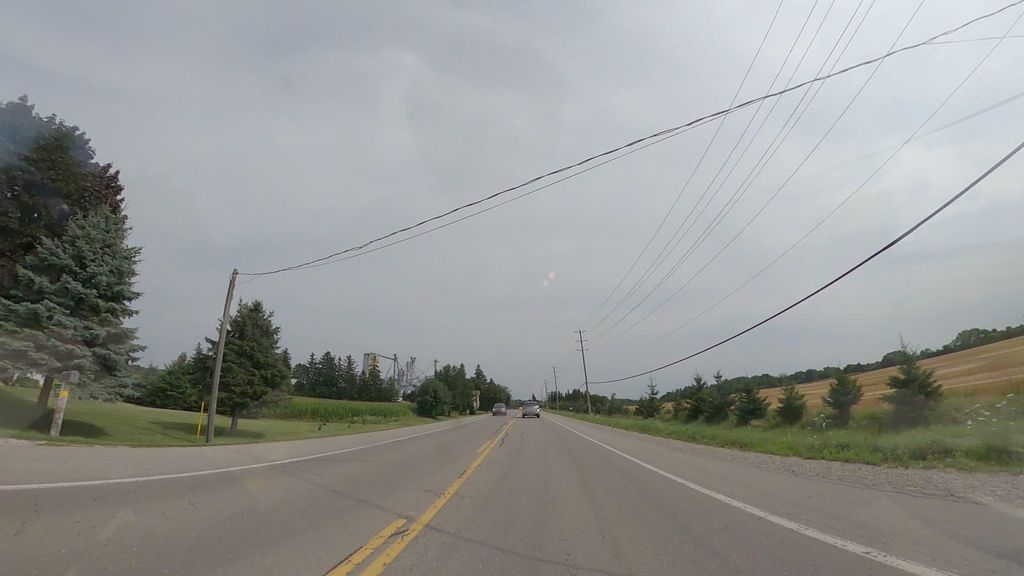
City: kitchener-waterloo